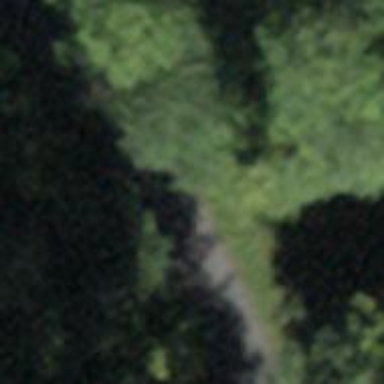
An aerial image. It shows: Culvert tunnel.